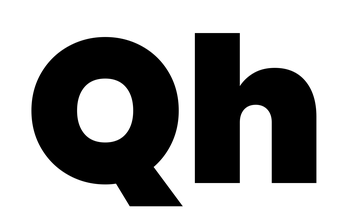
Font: Poppins-Black